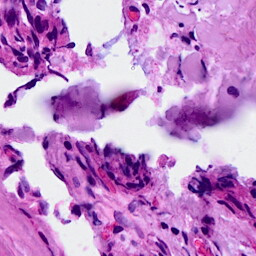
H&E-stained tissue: Breast